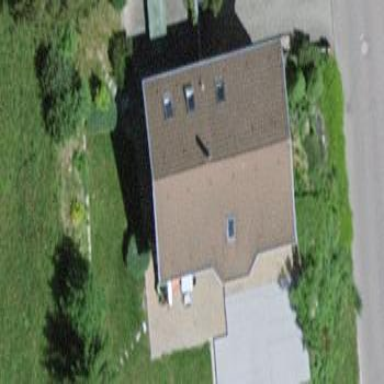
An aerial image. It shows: Simple and straightforward house.